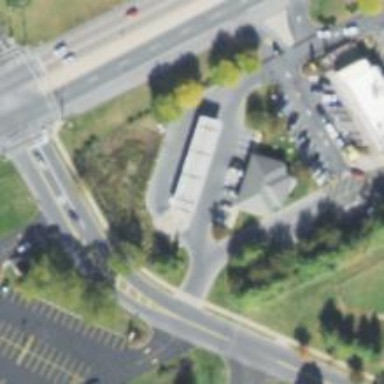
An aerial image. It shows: Convenience shop.